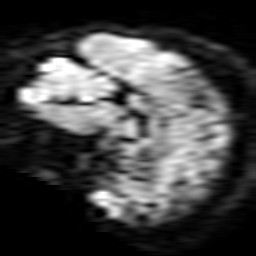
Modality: TRACE
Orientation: sagittal
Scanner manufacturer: philips
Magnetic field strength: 1.5 T
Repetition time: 3.114 s
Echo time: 0.06145 s